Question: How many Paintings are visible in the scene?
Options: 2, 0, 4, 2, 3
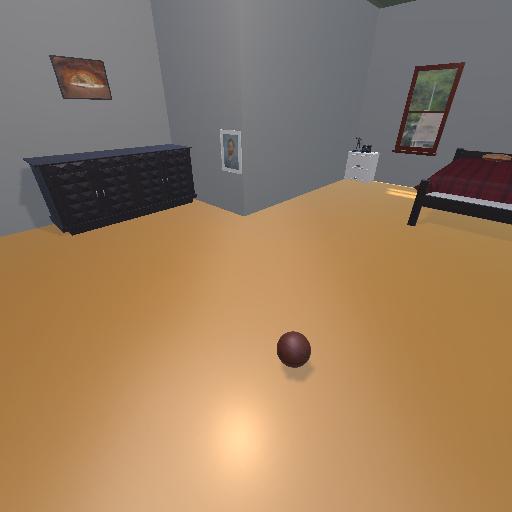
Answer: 2